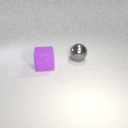
large purple rubber cube to the left of large gray metal sphere